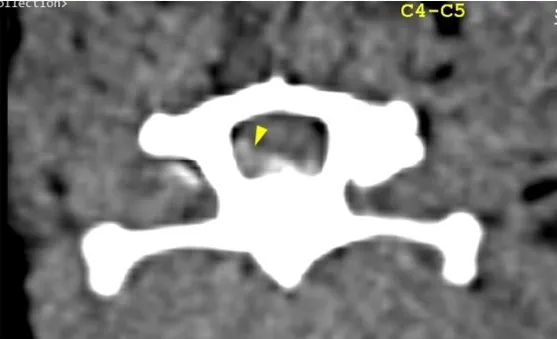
Transverse section of the C4-C5 intervertebral disk space. Yellow arrowhead highlights mild hyperattenuating extruded disk material and possible hemorrhage, located ventral and left lateral to the spinal cord.
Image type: radiology (ct)